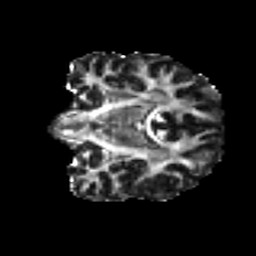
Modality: FA
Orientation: coronal
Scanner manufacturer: ge
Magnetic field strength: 3 T
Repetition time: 7.8 s
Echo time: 0.0606 s